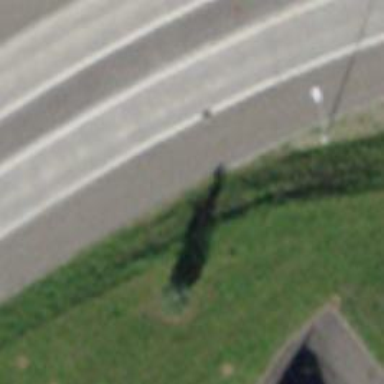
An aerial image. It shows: Asphalt cycleway.